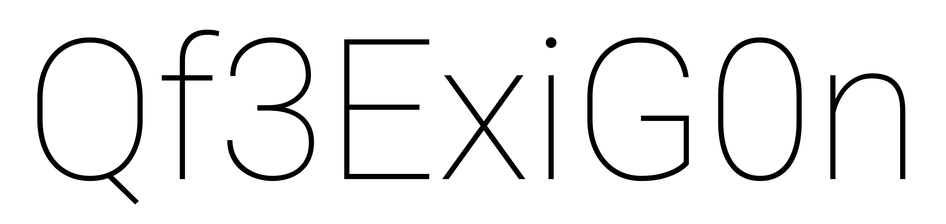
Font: Roboto_Thin